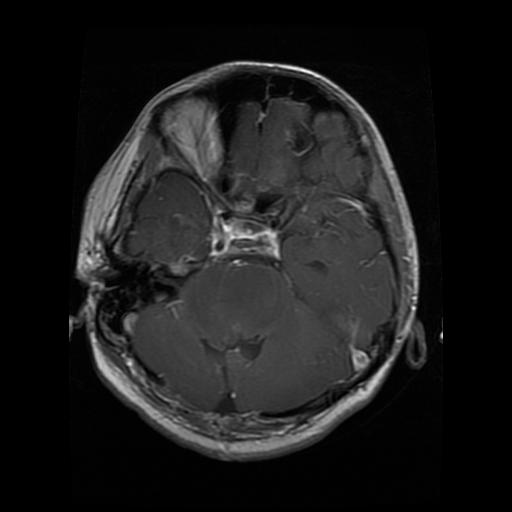
Label: glioma